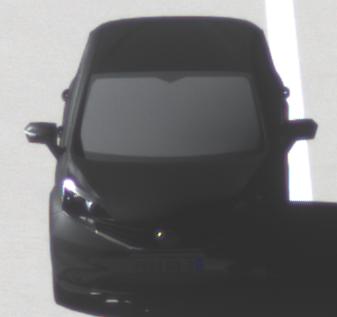
Make: Nissan
Model: Note 1.2
Detailed model: Note (E12) (10/13 - 12/16)
Model produced from: 2013/10
Model produced until: 2015/09
Doors: 5
Color: black
Road condition: dry road
Daytime: midday
Contrast: high contrast